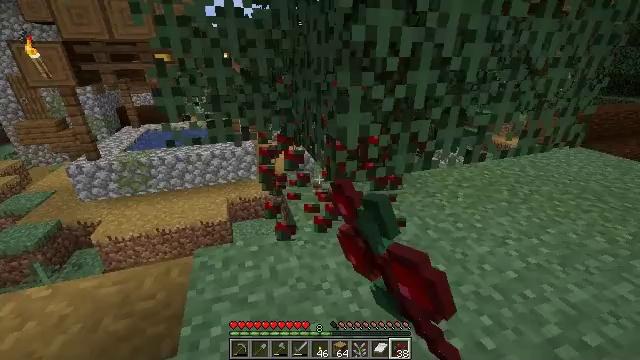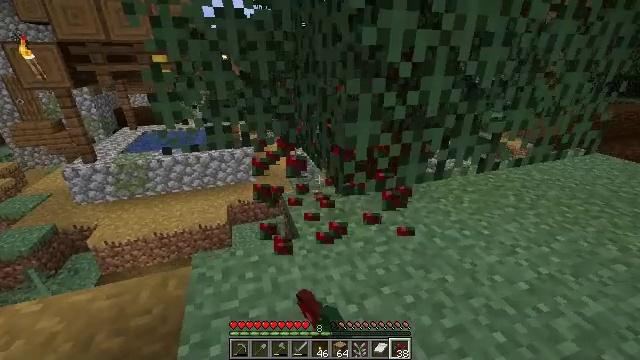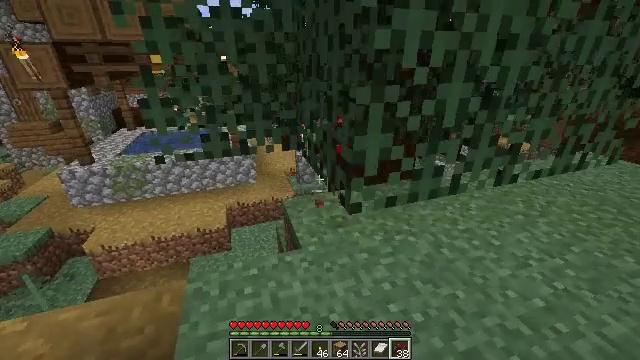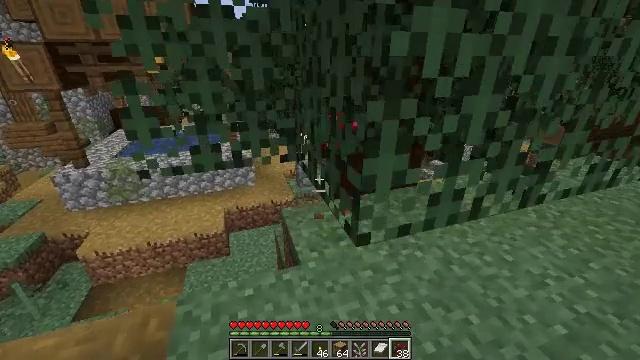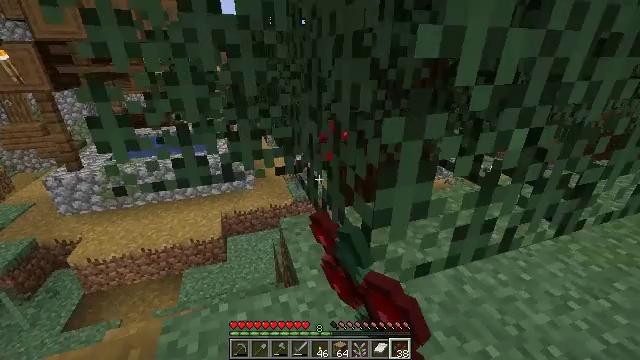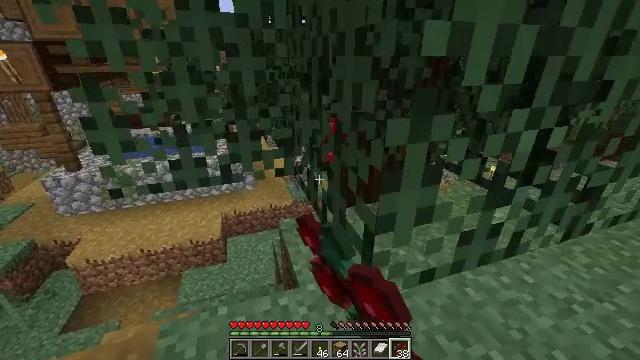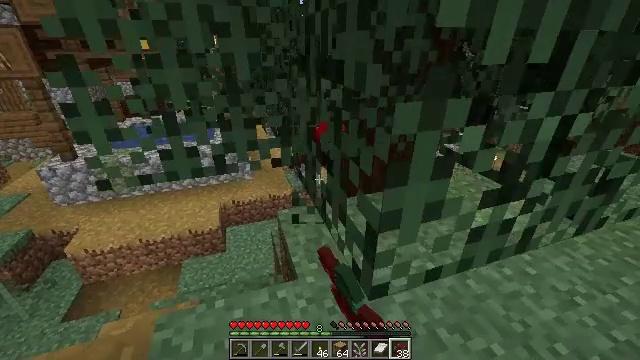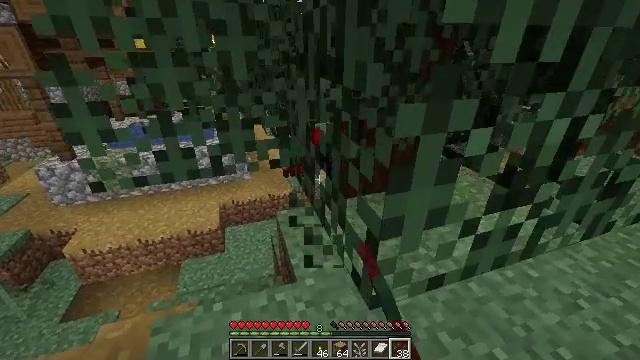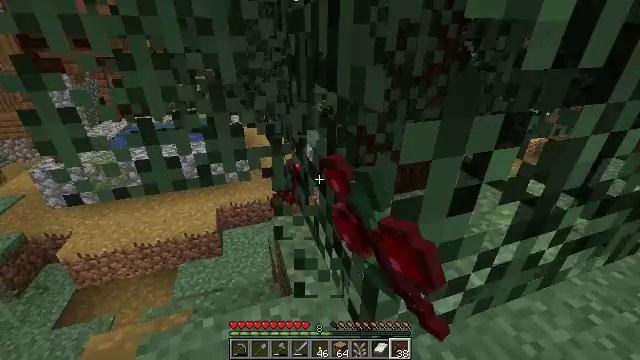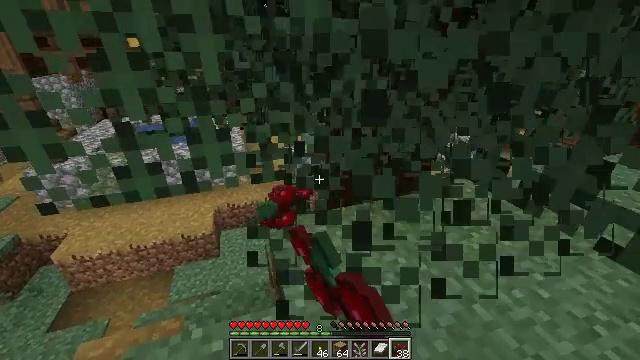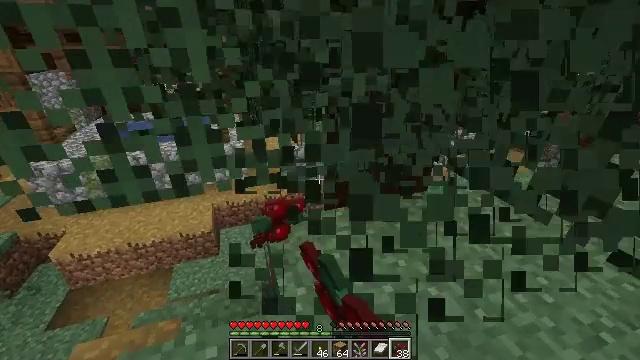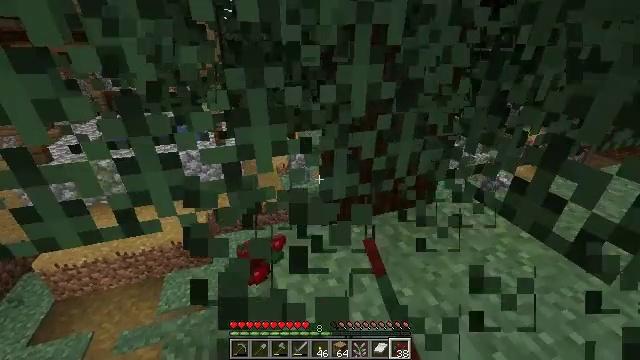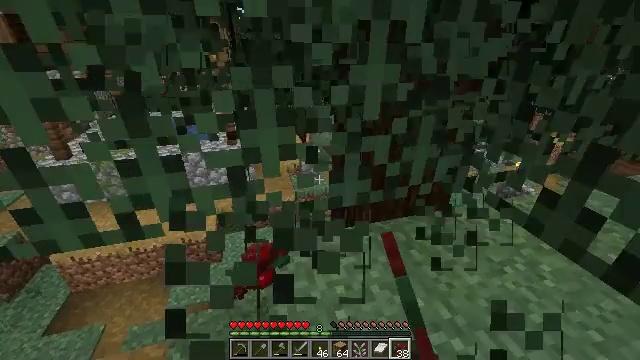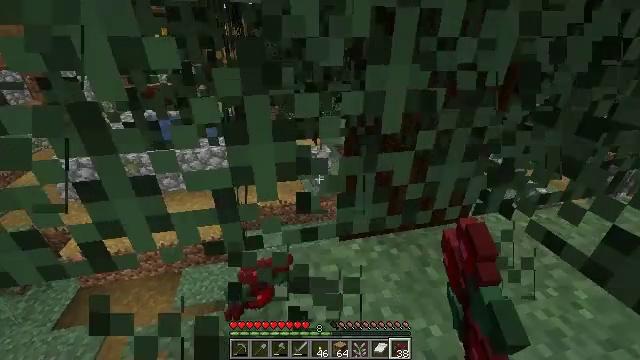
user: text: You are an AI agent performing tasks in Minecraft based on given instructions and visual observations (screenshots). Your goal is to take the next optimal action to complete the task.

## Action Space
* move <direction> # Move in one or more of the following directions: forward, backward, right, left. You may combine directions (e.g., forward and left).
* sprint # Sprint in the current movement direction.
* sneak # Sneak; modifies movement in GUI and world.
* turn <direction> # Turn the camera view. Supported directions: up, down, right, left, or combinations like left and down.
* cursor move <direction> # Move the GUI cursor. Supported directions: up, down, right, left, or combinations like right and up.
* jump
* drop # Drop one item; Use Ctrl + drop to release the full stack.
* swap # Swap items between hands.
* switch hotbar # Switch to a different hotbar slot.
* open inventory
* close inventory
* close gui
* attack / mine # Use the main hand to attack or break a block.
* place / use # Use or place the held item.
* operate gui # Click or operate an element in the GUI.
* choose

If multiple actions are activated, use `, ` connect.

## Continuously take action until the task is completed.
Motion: motion action
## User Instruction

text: Break the spruce leaves to clear the area.
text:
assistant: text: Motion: move forward, attack / mine
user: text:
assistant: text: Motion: move forward, attack / mine
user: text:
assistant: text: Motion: move forward, attack / mine
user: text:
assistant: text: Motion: attack / mine
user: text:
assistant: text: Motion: attack / mine
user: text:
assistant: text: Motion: turn down, attack / mine
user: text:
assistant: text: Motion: move forward, attack / mine
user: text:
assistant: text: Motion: move forward, attack / mine
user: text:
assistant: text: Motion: move forward, attack / mine
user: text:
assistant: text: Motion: move forward, attack / mine
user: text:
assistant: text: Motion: move forward
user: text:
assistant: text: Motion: move forward, turn left
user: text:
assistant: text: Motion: move forward, turn left
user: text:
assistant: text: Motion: no_op